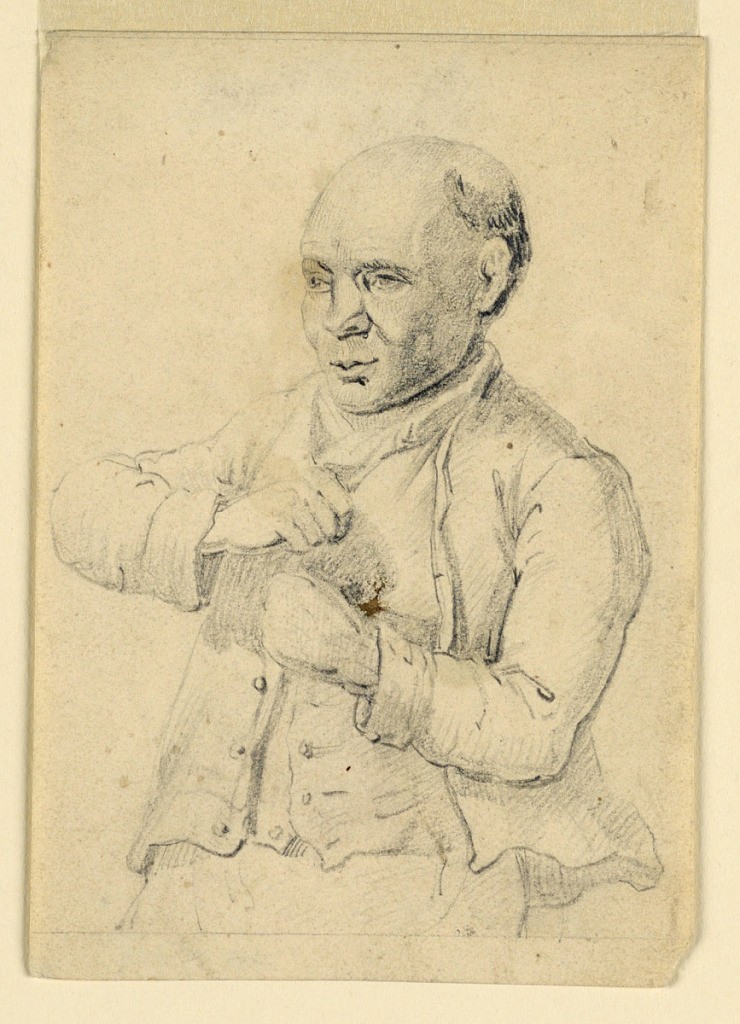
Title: Half-length portrait of a man
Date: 1820–1830
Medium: Graphite on paper
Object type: Drawing
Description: A balding man is shown half-length, frontally, and turned slightly to the left. His elbows are raised and his hands are clenched before him.